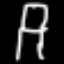
Label: chair